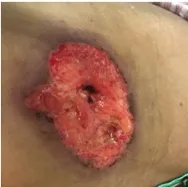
(E-G). After treatment with prednisone, the patient's crater-like ulcer gradually healed.
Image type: medical_photograph (other_medical_photograph)